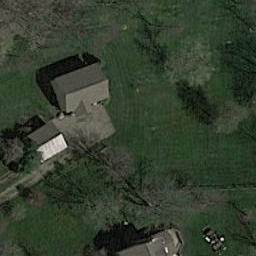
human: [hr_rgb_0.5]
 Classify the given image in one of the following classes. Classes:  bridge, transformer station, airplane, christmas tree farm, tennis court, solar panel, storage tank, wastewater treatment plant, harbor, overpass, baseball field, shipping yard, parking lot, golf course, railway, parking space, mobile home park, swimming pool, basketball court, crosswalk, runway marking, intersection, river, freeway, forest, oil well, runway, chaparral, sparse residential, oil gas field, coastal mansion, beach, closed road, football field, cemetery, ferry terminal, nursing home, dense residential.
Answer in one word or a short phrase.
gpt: sparse residential